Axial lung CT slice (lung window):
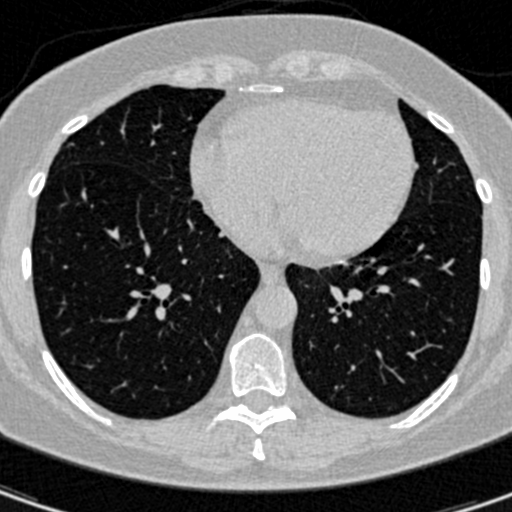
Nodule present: no